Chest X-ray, PA view. Patient: 43 years old, sex F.
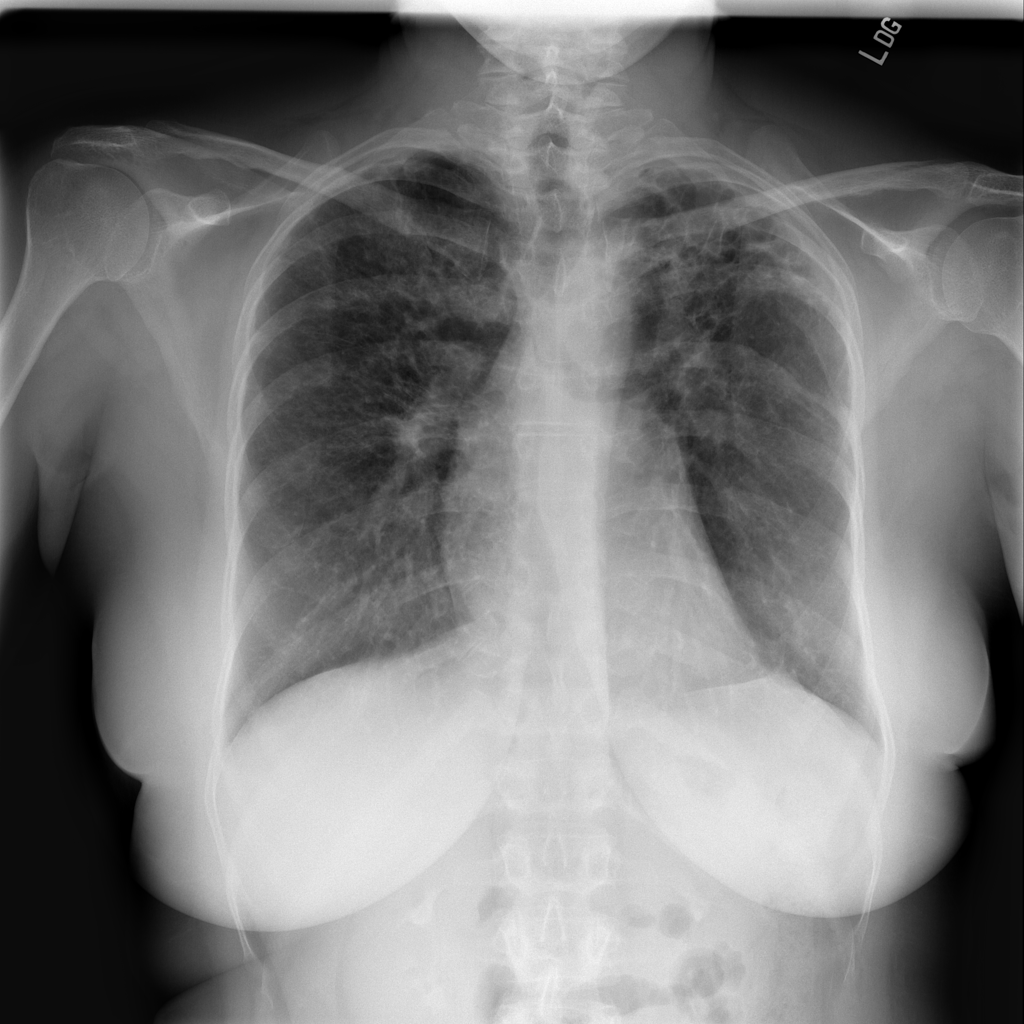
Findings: No Finding